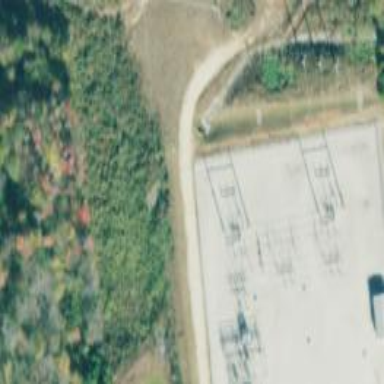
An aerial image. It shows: Distribution level power substation enclosed by fence.